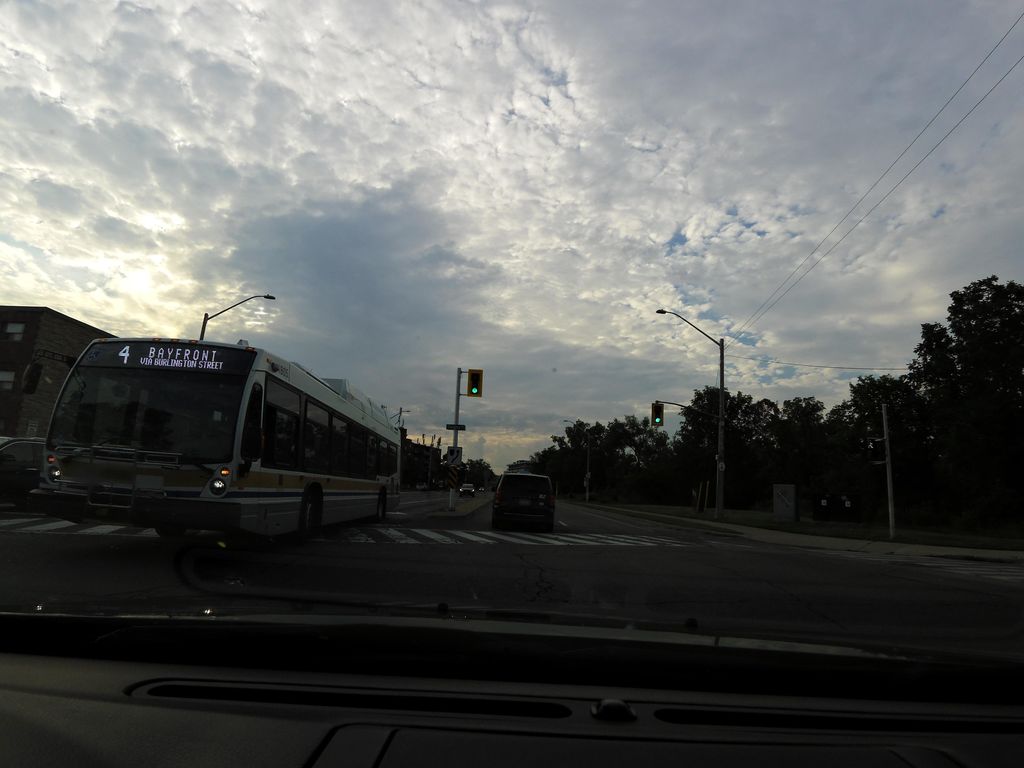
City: hamilton